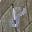
Label: 8